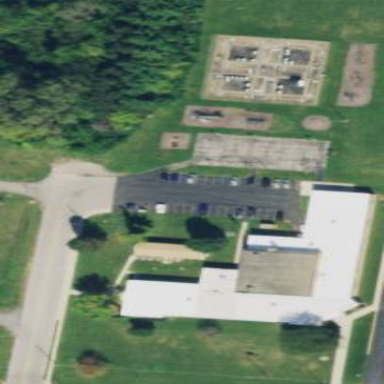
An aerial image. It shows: School building.